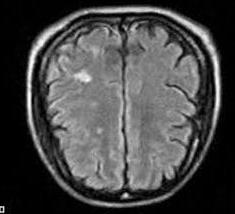
Label: notumor